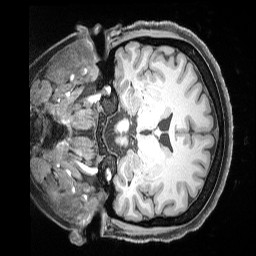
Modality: T1w
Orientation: coronal
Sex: female
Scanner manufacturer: siemens
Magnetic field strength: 3 T
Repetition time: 2.53 s
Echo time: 0.00169 s